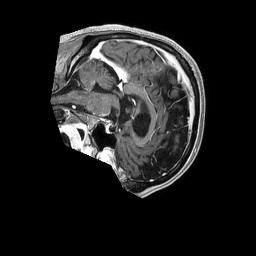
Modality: T1w
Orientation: sagittal
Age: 79
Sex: male
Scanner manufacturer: philips
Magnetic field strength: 1.5 T
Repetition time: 0.007737 s
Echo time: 0.003527 s